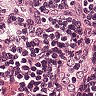
Metastatic tissue present: no